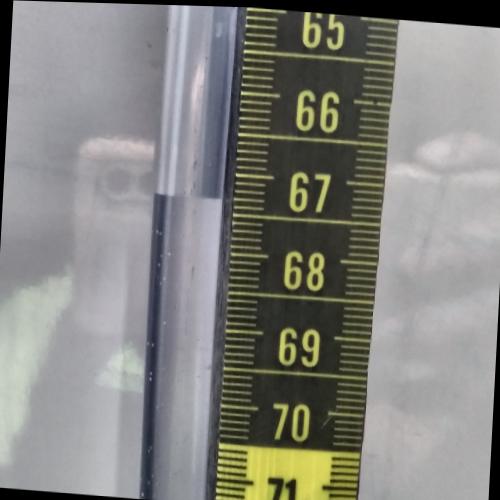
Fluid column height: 67.3 cm